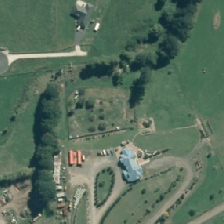
Land cover: low_producing_grassland